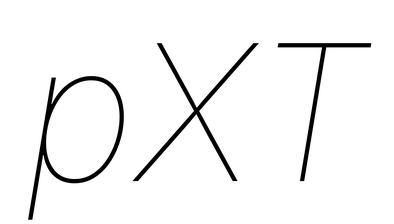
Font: Inter-Italic_Thin_Italic